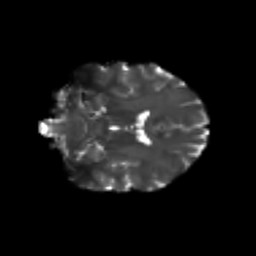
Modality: T2w
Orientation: coronal
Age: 24
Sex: female
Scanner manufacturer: siemens
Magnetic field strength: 3 T
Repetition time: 3.5 s
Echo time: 0.104 s